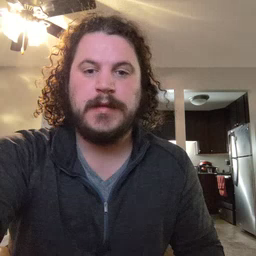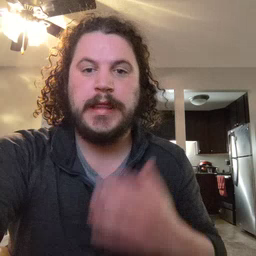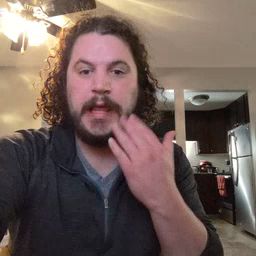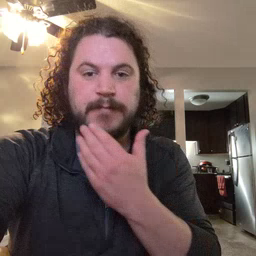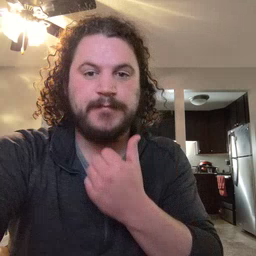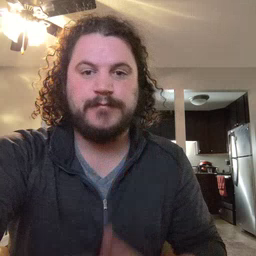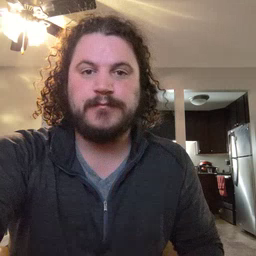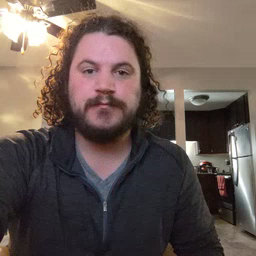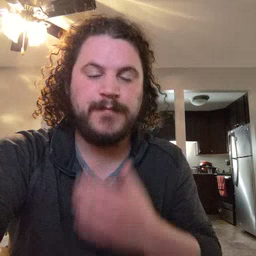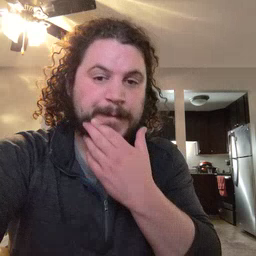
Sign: napkin